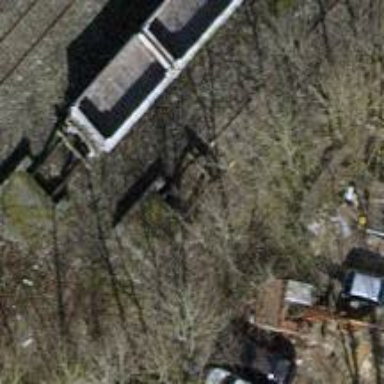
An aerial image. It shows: Single-track railway spur.